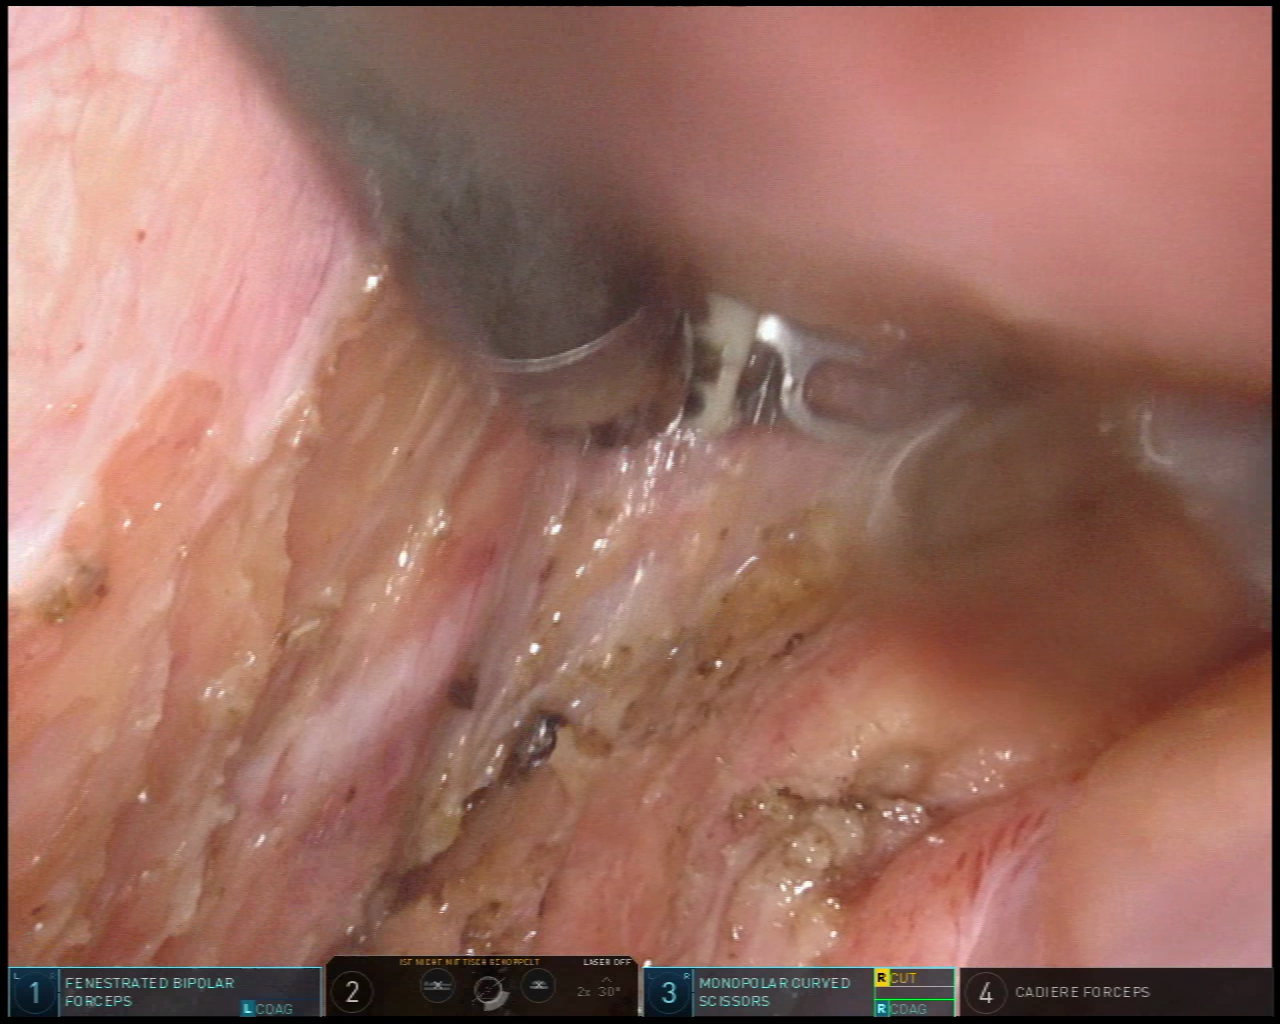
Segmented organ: vesicular_glands
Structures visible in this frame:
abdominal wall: no
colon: no
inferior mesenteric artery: no
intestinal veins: no
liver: no
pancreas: no
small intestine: no
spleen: no
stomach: no
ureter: no
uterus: no
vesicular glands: yes